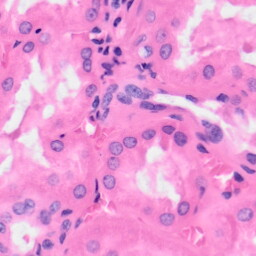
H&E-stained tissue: Kidney